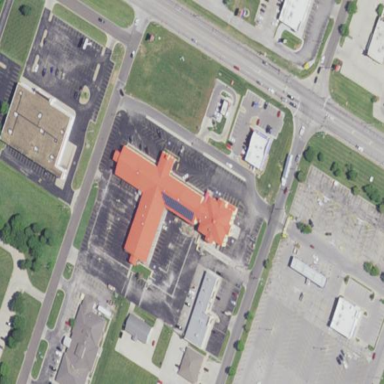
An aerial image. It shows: Motel building.